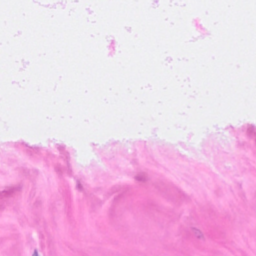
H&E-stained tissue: Breast